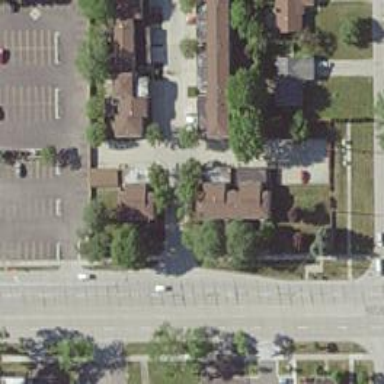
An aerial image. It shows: Footway crossing.